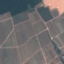
Land use / land cover: PermanentCrop